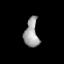
Tissue: prostate
Cell type: T cells
Senescence score: 0.2831
Nuclear area (px): 396
Mean DAPI intensity: 158.924